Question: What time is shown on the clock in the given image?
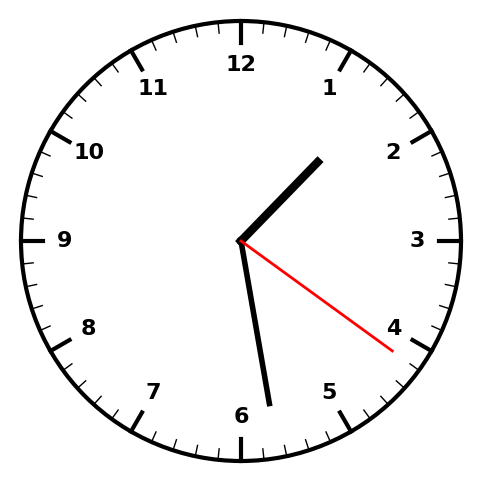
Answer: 01:28:21